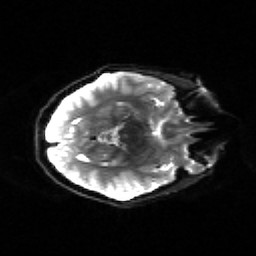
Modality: sbref
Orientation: axial
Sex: female
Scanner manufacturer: siemens
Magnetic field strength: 3 T
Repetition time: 5 s
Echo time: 0.071 s